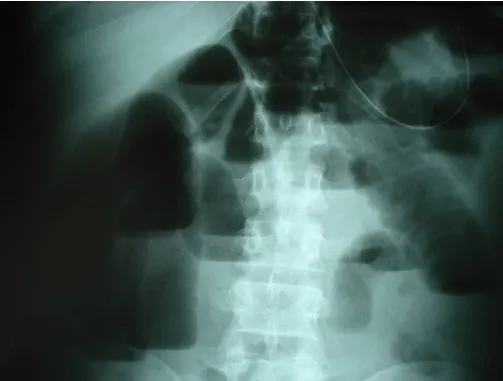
Scout film of the abdomen: multiple dilated loops of small intestine with air-fluid levels.
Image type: radiology (x_ray)